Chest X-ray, AP view. Patient: 39 years old, sex M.
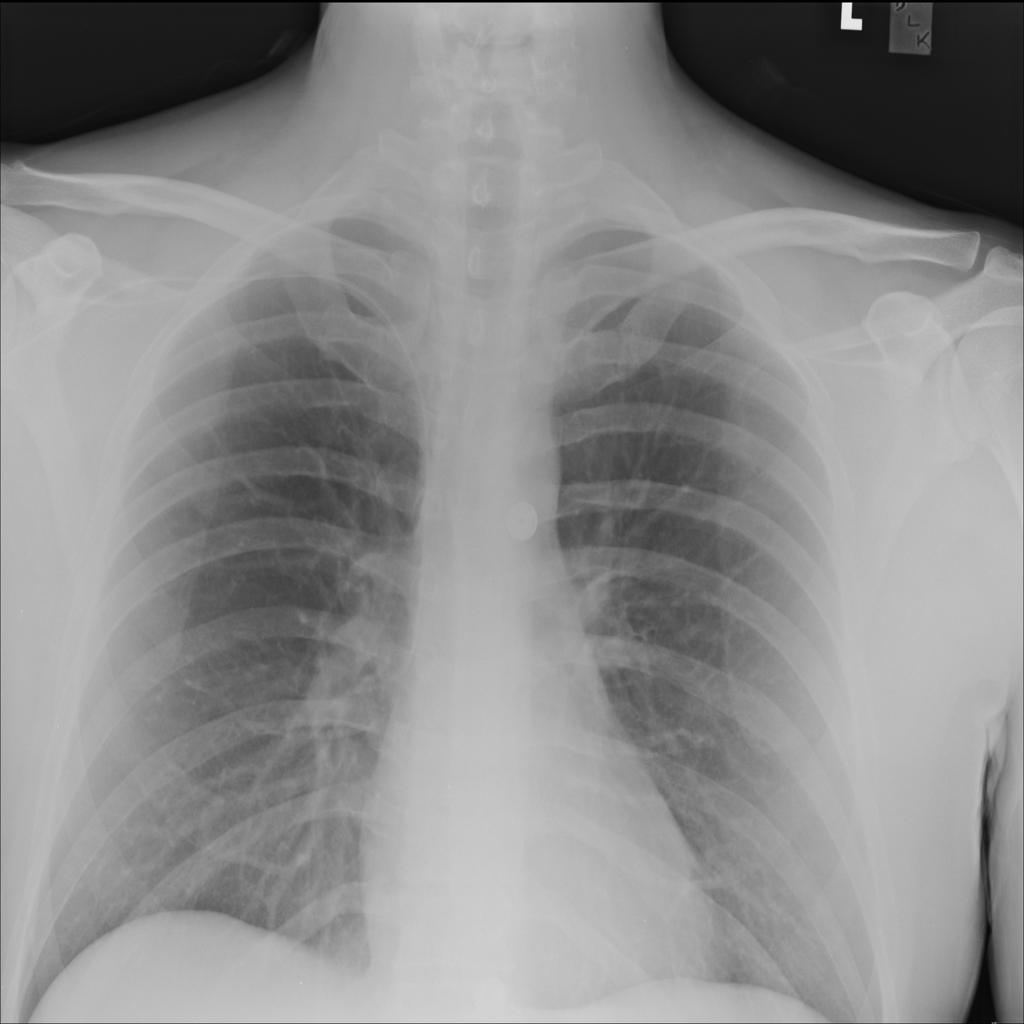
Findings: No Finding